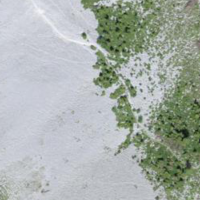
EUNIS habitat code: 50
Species observed at this site:
Parnassia palustris